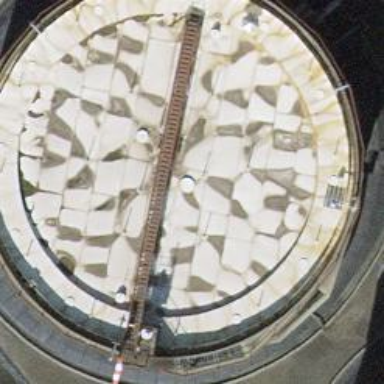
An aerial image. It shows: Industrial building housing storage tank.